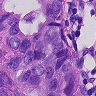
Metastatic tissue present: yes